Current action and preconditions to check: trajectory_clear

Your task: For each precondition in the list above, predict whether it will hold at this action.

Consider the current scene as observed from the mobile robot's camera, and analyze the predicted future states of all dynamic agents (e.g., people, animals, vehicles, or any moving entities) within the NEXT SECOND.

IMPORTANT: Only answer "very likely" if you are absolutely certain—based on strong, clear evidence—that a dynamic agent will violate the precondition in the predicted future state. Do NOT answer "very likely" for unlikely, ambiguous, or low-probability risks.

Ask yourself for each precondition: Is there a high probability, with clear and convincing evidence, that the predicted future states of any dynamic agent will interfere with the predicted future state of the currently executing action within the NEXT SECOND, causing that precondition to fail?

Assess the risk level based on these predictions. Use "likely" or "very likely" if motions create a clear risk of interference.

Use "neutral" or "improbable" if agents are nearby but their predicted paths are clearly diverging or non-conflicting.

Failure Risk Categories: "very improbable", "improbable", "neutral", "likely", "very likely"

Answer Format: Output ONLY the probability_of_failure value from these categories: "very improbable", "improbable", "neutral", "likely", "very likely"

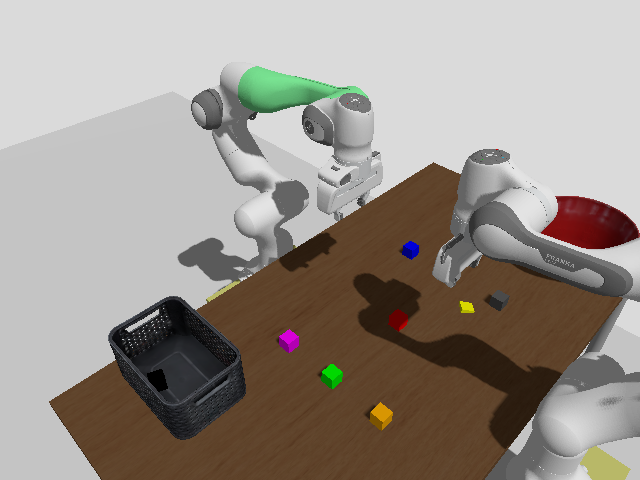

Answer: very improbable